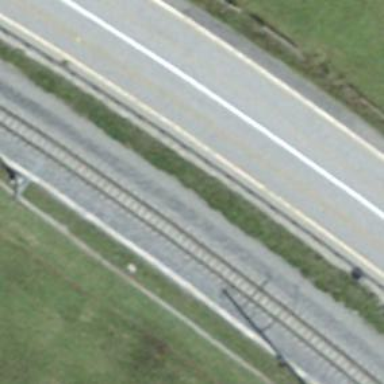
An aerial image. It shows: Narrow-gauge railway with single track. The railway is electrified with contact line.